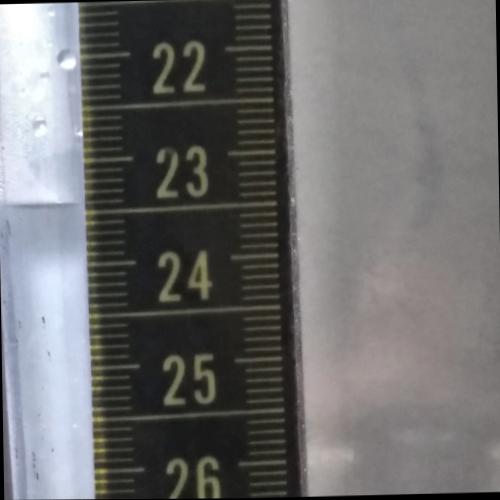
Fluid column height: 23.4 cm